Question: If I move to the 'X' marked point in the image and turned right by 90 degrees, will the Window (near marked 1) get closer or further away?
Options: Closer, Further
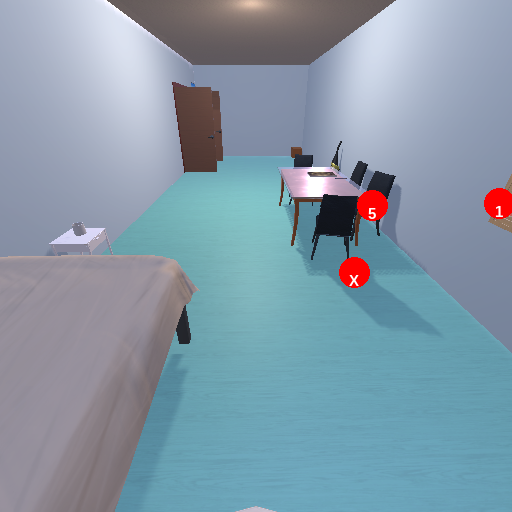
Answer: Closer